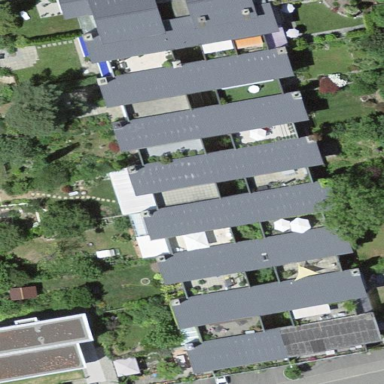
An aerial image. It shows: Building with flat roof.